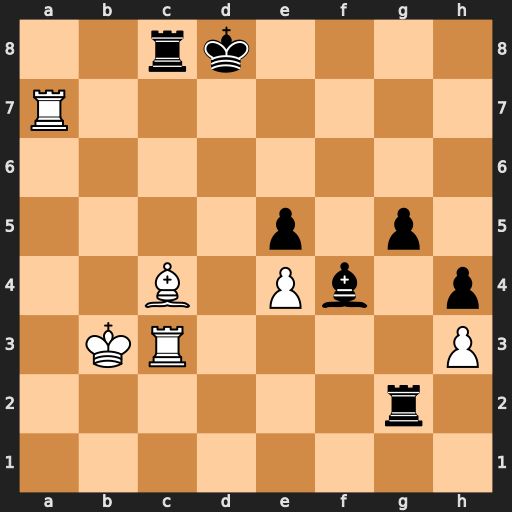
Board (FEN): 2rk4/R7/8/4p1p1/2B1Pb1p/1KR4P/6r1/8
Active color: w
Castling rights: -
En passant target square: -
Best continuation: Rd3+ Ke8 Rdd7 Rg3+ Kb4